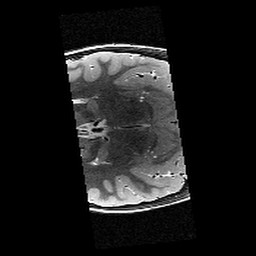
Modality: T2w
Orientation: axial
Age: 11
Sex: female
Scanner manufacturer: siemens
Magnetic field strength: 3 T
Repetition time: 9.23 s
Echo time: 0.067 s